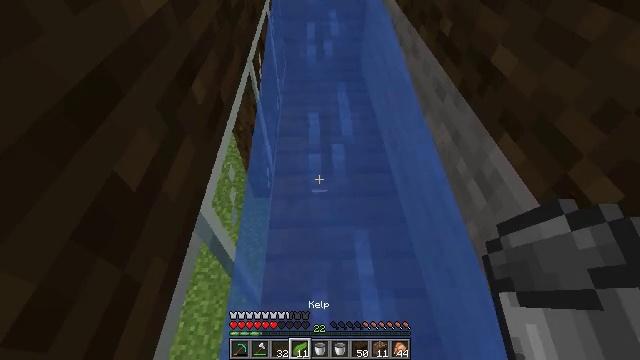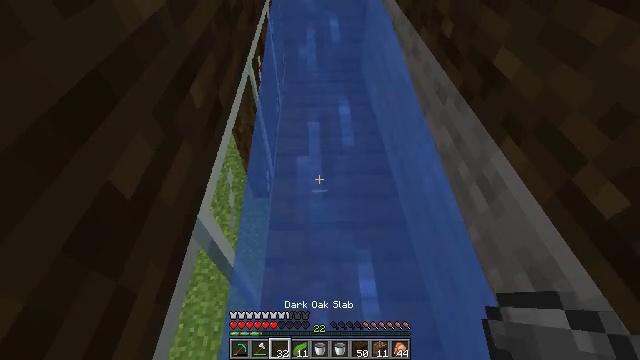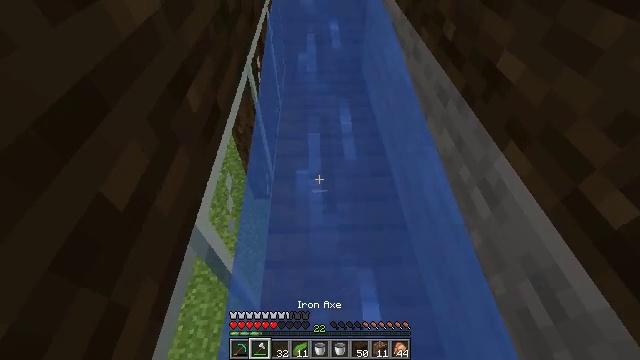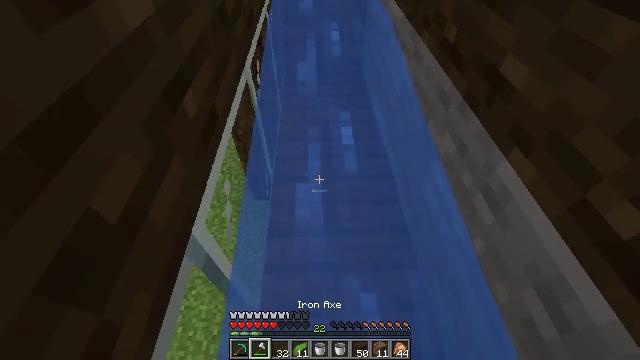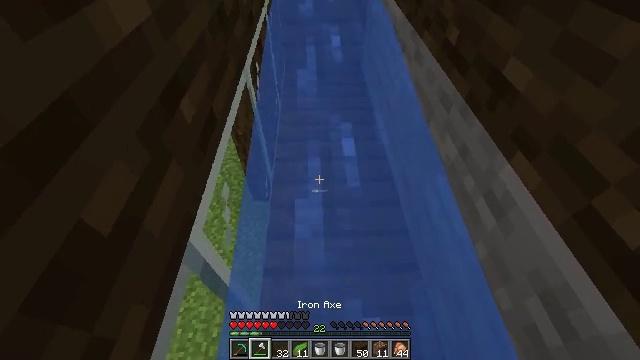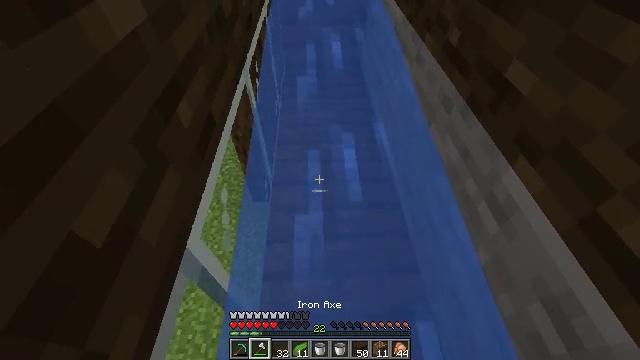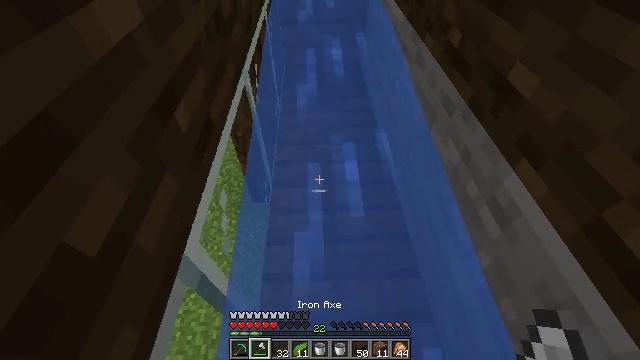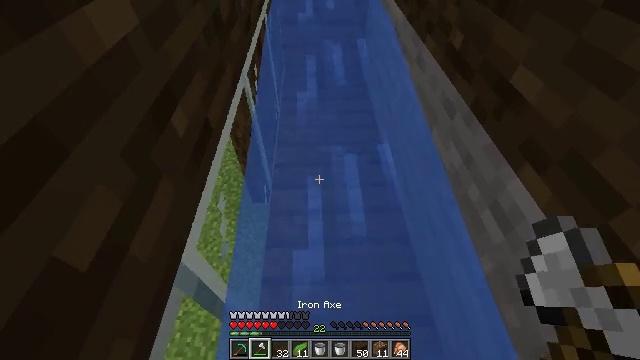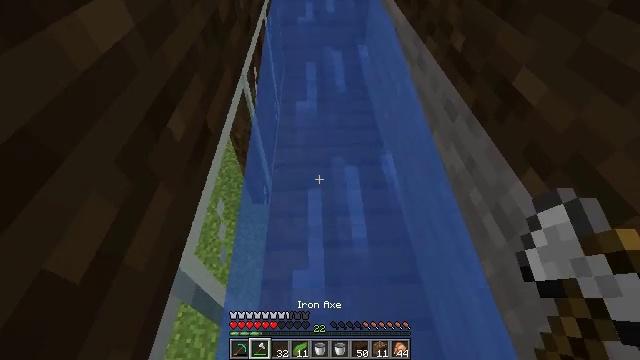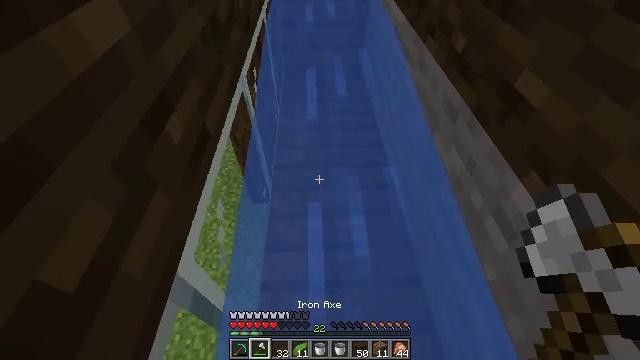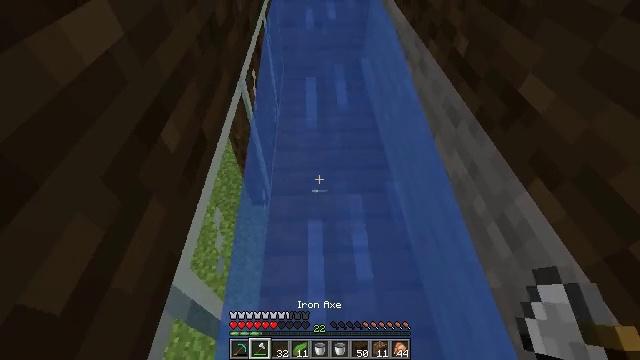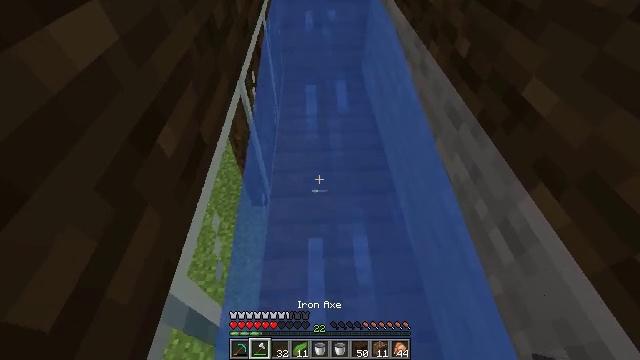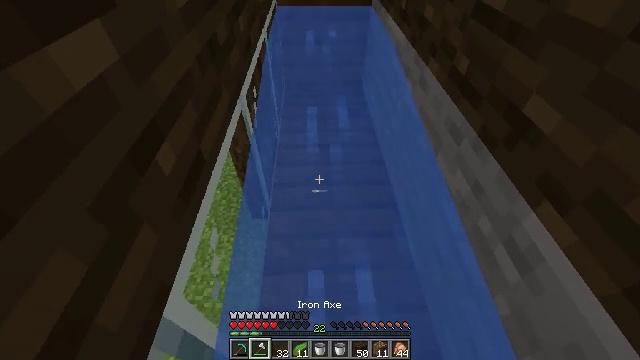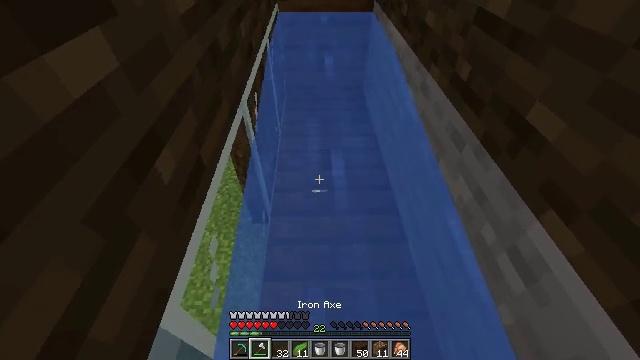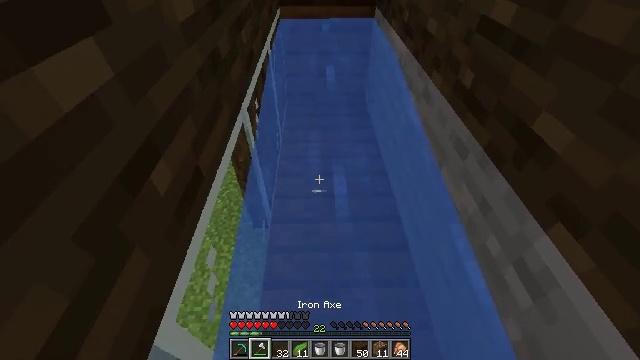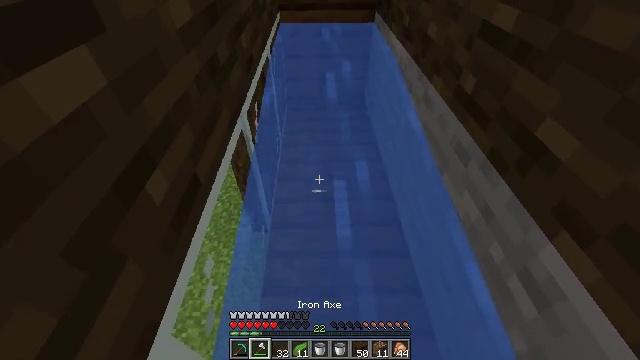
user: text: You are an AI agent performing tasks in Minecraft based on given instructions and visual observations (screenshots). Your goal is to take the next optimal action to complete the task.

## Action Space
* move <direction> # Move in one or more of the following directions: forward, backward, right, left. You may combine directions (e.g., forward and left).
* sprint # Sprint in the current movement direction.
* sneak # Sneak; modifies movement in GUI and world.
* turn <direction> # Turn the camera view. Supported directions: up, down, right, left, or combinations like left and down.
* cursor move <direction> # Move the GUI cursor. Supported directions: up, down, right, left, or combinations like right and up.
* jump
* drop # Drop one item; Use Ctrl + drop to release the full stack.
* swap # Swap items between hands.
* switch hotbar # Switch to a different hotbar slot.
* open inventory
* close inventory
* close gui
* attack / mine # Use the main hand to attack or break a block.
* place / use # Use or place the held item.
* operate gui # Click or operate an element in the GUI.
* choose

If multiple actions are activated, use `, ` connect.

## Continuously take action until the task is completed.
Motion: motion action
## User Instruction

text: Use a tool to break the dark oak slab.
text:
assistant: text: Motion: move forward
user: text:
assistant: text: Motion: move forward
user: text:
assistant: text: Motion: move forward
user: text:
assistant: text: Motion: move forward
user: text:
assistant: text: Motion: move forward
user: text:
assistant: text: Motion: move forward
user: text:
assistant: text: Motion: move forward
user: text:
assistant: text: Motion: move forward
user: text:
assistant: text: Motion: move forward
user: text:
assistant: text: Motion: move forward
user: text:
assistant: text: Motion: move forward
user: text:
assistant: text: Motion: move forward, turn up
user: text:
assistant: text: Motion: move forward
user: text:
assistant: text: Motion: move forward
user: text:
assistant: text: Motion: move forward
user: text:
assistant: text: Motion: move forward
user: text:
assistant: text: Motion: move forward
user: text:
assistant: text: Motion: move forward
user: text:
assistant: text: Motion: move forward
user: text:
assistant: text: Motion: move forward
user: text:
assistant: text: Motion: move forward
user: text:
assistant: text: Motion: move forward
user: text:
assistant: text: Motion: move forward
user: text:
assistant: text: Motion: move forward
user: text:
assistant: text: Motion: move forward
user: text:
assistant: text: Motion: move forward
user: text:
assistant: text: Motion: move forward
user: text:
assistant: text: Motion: move forward
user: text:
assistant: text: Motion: move forward
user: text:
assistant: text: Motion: move forward